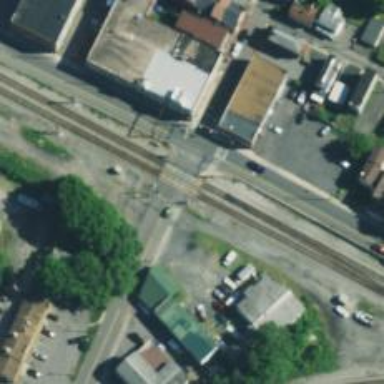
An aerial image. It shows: Railway crossing with lights and diagonal stripes.